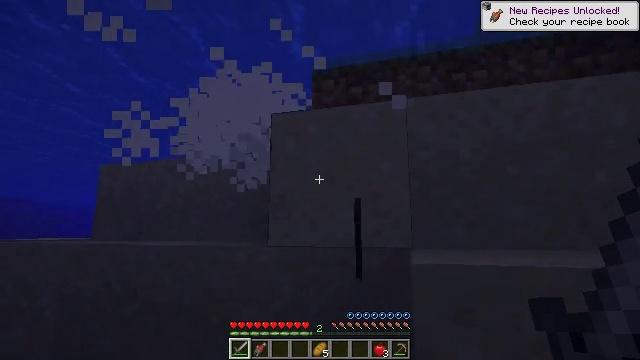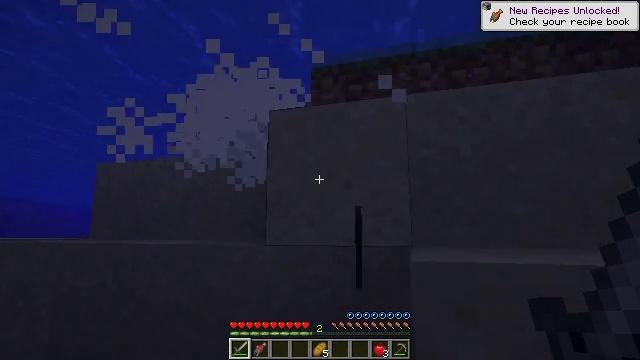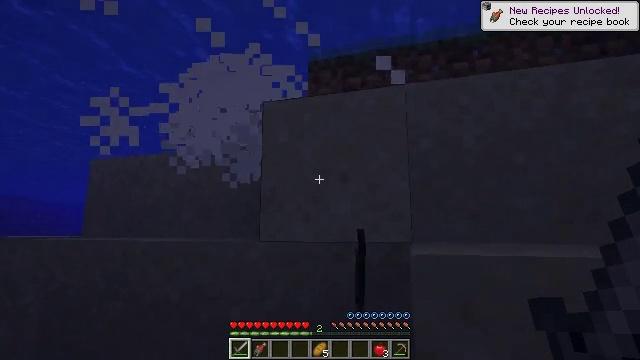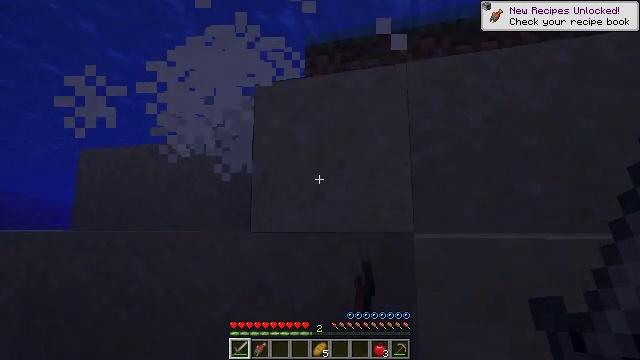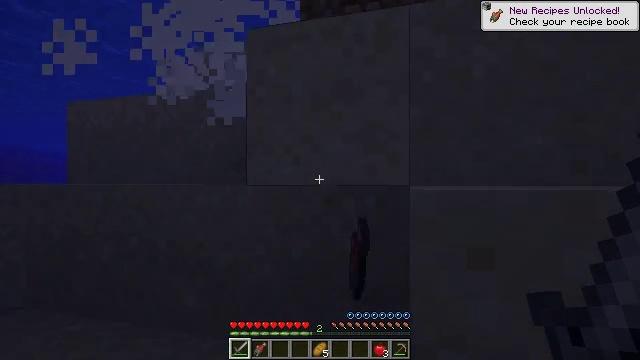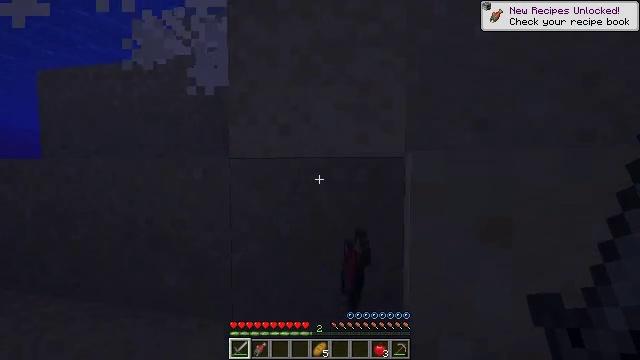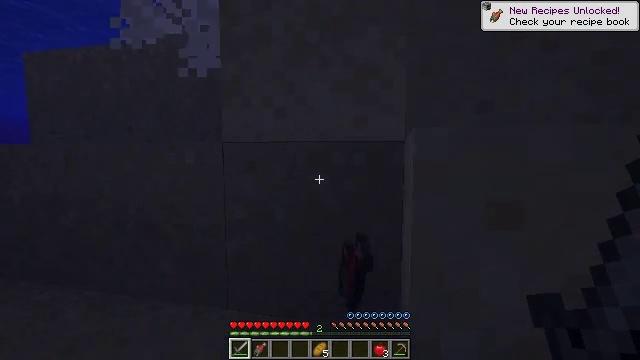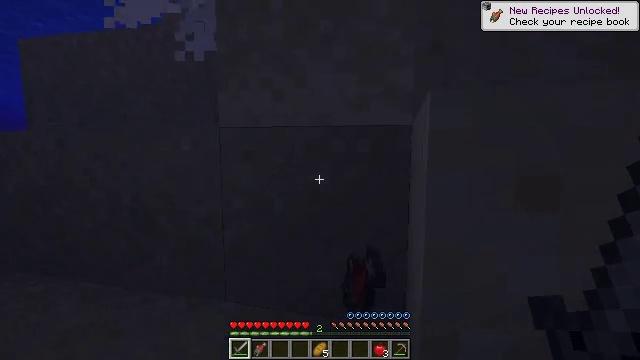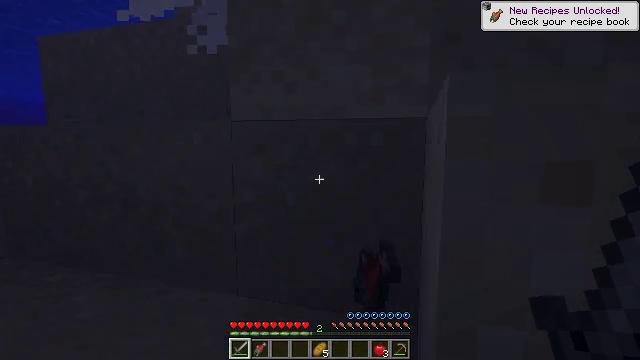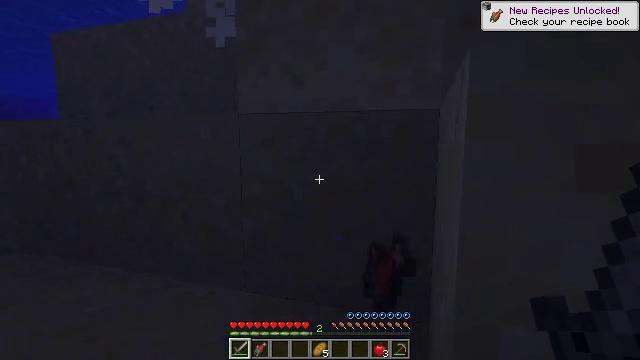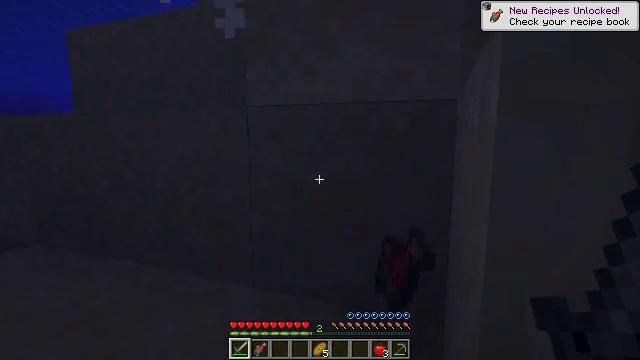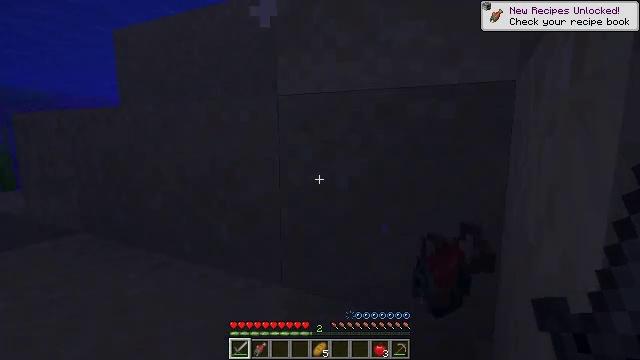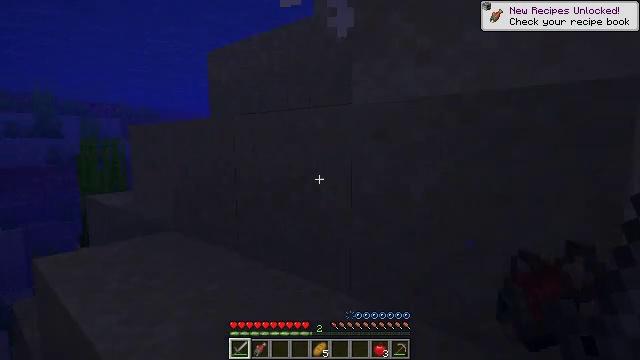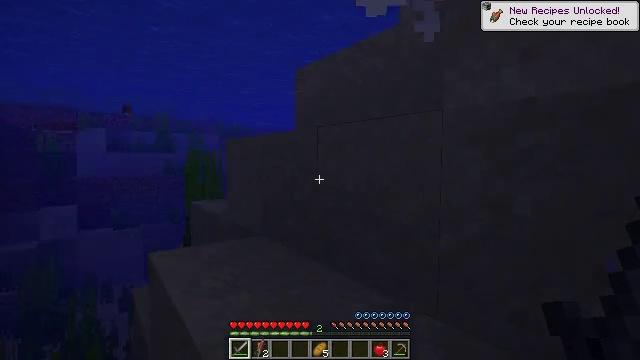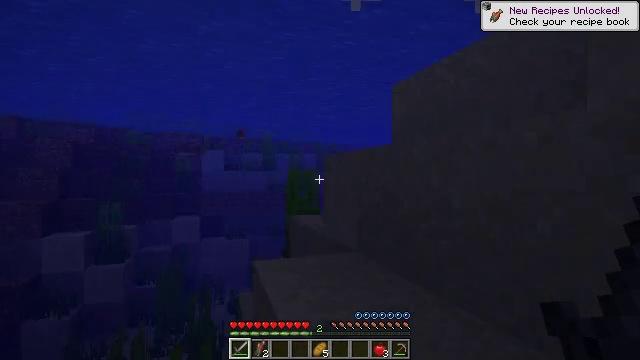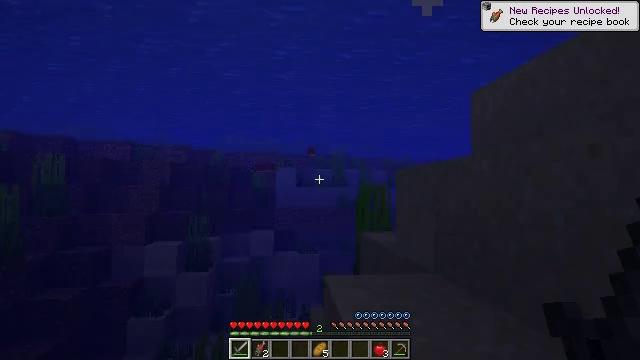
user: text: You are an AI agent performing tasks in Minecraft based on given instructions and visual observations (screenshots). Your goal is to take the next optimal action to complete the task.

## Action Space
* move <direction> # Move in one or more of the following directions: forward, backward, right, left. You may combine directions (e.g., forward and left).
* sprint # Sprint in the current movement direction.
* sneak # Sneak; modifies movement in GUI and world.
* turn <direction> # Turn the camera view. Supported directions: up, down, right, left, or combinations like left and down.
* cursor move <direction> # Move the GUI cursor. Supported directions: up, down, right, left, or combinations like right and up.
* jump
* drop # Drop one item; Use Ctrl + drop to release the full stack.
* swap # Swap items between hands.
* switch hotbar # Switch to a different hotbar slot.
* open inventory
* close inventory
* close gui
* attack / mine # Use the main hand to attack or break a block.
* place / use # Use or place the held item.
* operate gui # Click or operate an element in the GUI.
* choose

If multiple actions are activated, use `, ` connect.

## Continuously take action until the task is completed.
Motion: motion action
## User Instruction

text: Hunt fish.
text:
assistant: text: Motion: move forward
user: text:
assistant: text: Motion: move forward
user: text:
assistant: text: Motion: move forward
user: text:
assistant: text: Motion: move forward, turn down
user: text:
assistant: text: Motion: turn right and down
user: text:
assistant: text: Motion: turn down
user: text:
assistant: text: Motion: turn down
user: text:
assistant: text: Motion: turn left
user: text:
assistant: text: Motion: move forward, turn left
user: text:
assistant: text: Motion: move forward, turn left
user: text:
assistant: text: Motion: move forward, turn left
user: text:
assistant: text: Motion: move forward, turn left and up
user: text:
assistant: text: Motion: move forward, turn left and up
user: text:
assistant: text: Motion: move forward, turn left and up
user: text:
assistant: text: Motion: move forward, turn left and up
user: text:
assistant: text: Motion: move forward, turn left and up
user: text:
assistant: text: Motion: move forward, turn left
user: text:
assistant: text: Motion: move forward
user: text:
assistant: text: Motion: move forward, jump
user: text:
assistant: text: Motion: move forward, jump
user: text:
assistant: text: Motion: move forward, jump
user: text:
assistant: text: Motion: move forward, jump
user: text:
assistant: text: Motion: move forward, jump
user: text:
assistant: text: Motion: move forward, jump
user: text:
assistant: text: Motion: move forward, jump
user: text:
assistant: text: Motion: move forward, jump
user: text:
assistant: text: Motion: move forward
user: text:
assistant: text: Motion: move forward, sprint
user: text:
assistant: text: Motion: move forward, sprint
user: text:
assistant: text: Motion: move forward, sprint